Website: bh-photo
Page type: customer-info-address
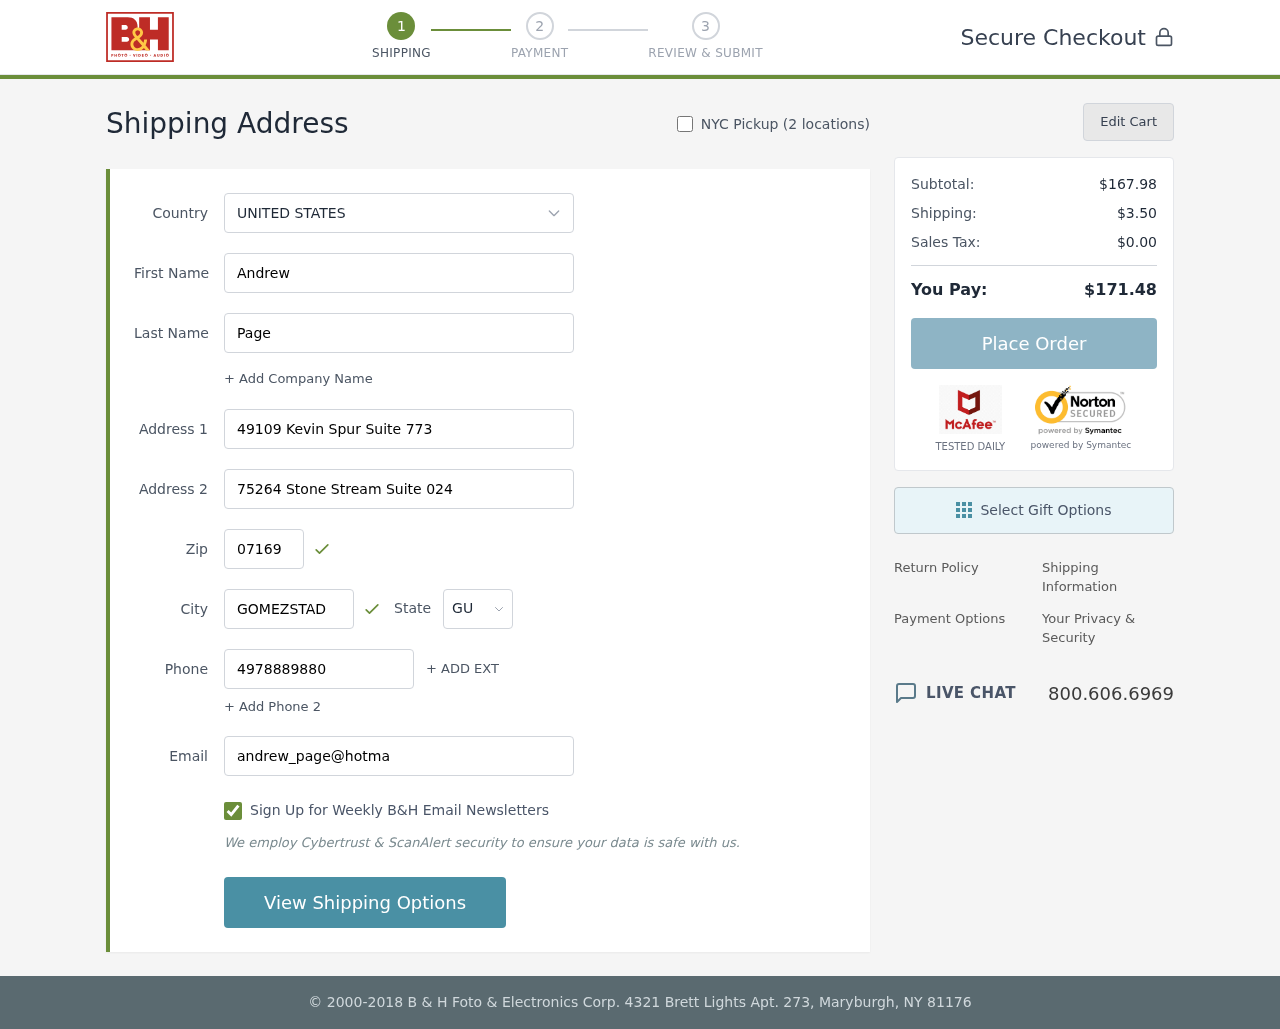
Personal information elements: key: PII_CITY
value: Gomezstad
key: PII_COUNTRY
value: United States
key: PII_EMAIL
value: andrew_page@hotmail.com
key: PII_FIRSTNAME
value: Andrew
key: PII_LASTNAME
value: Page
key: PII_PHONE
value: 4978889880
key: PII_POSTCODE
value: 07169
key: PII_STATE_ABBR
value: GU
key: PII_STREET
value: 49109 Kevin Spur Suite 773
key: PII_STREET2
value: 75264 Stone Stream Suite 024
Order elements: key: ORDER_SUBTOTAL
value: $167.98
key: ORDER_SHIPPING_COST
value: $3.50
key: ORDER_TAX
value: $0.00
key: ORDER_TOTAL
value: $171.48